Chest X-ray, AP view. Patient: 49 years old, sex M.
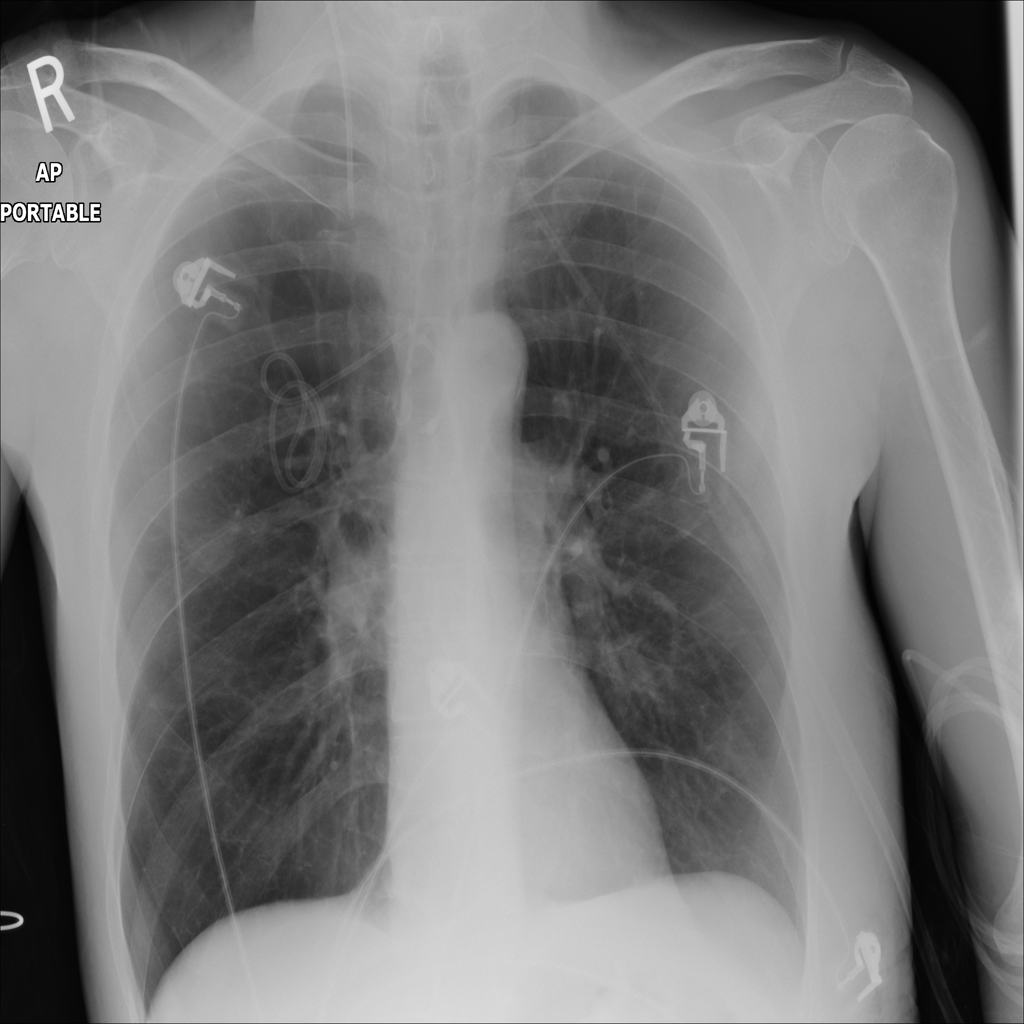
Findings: No Finding